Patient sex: M
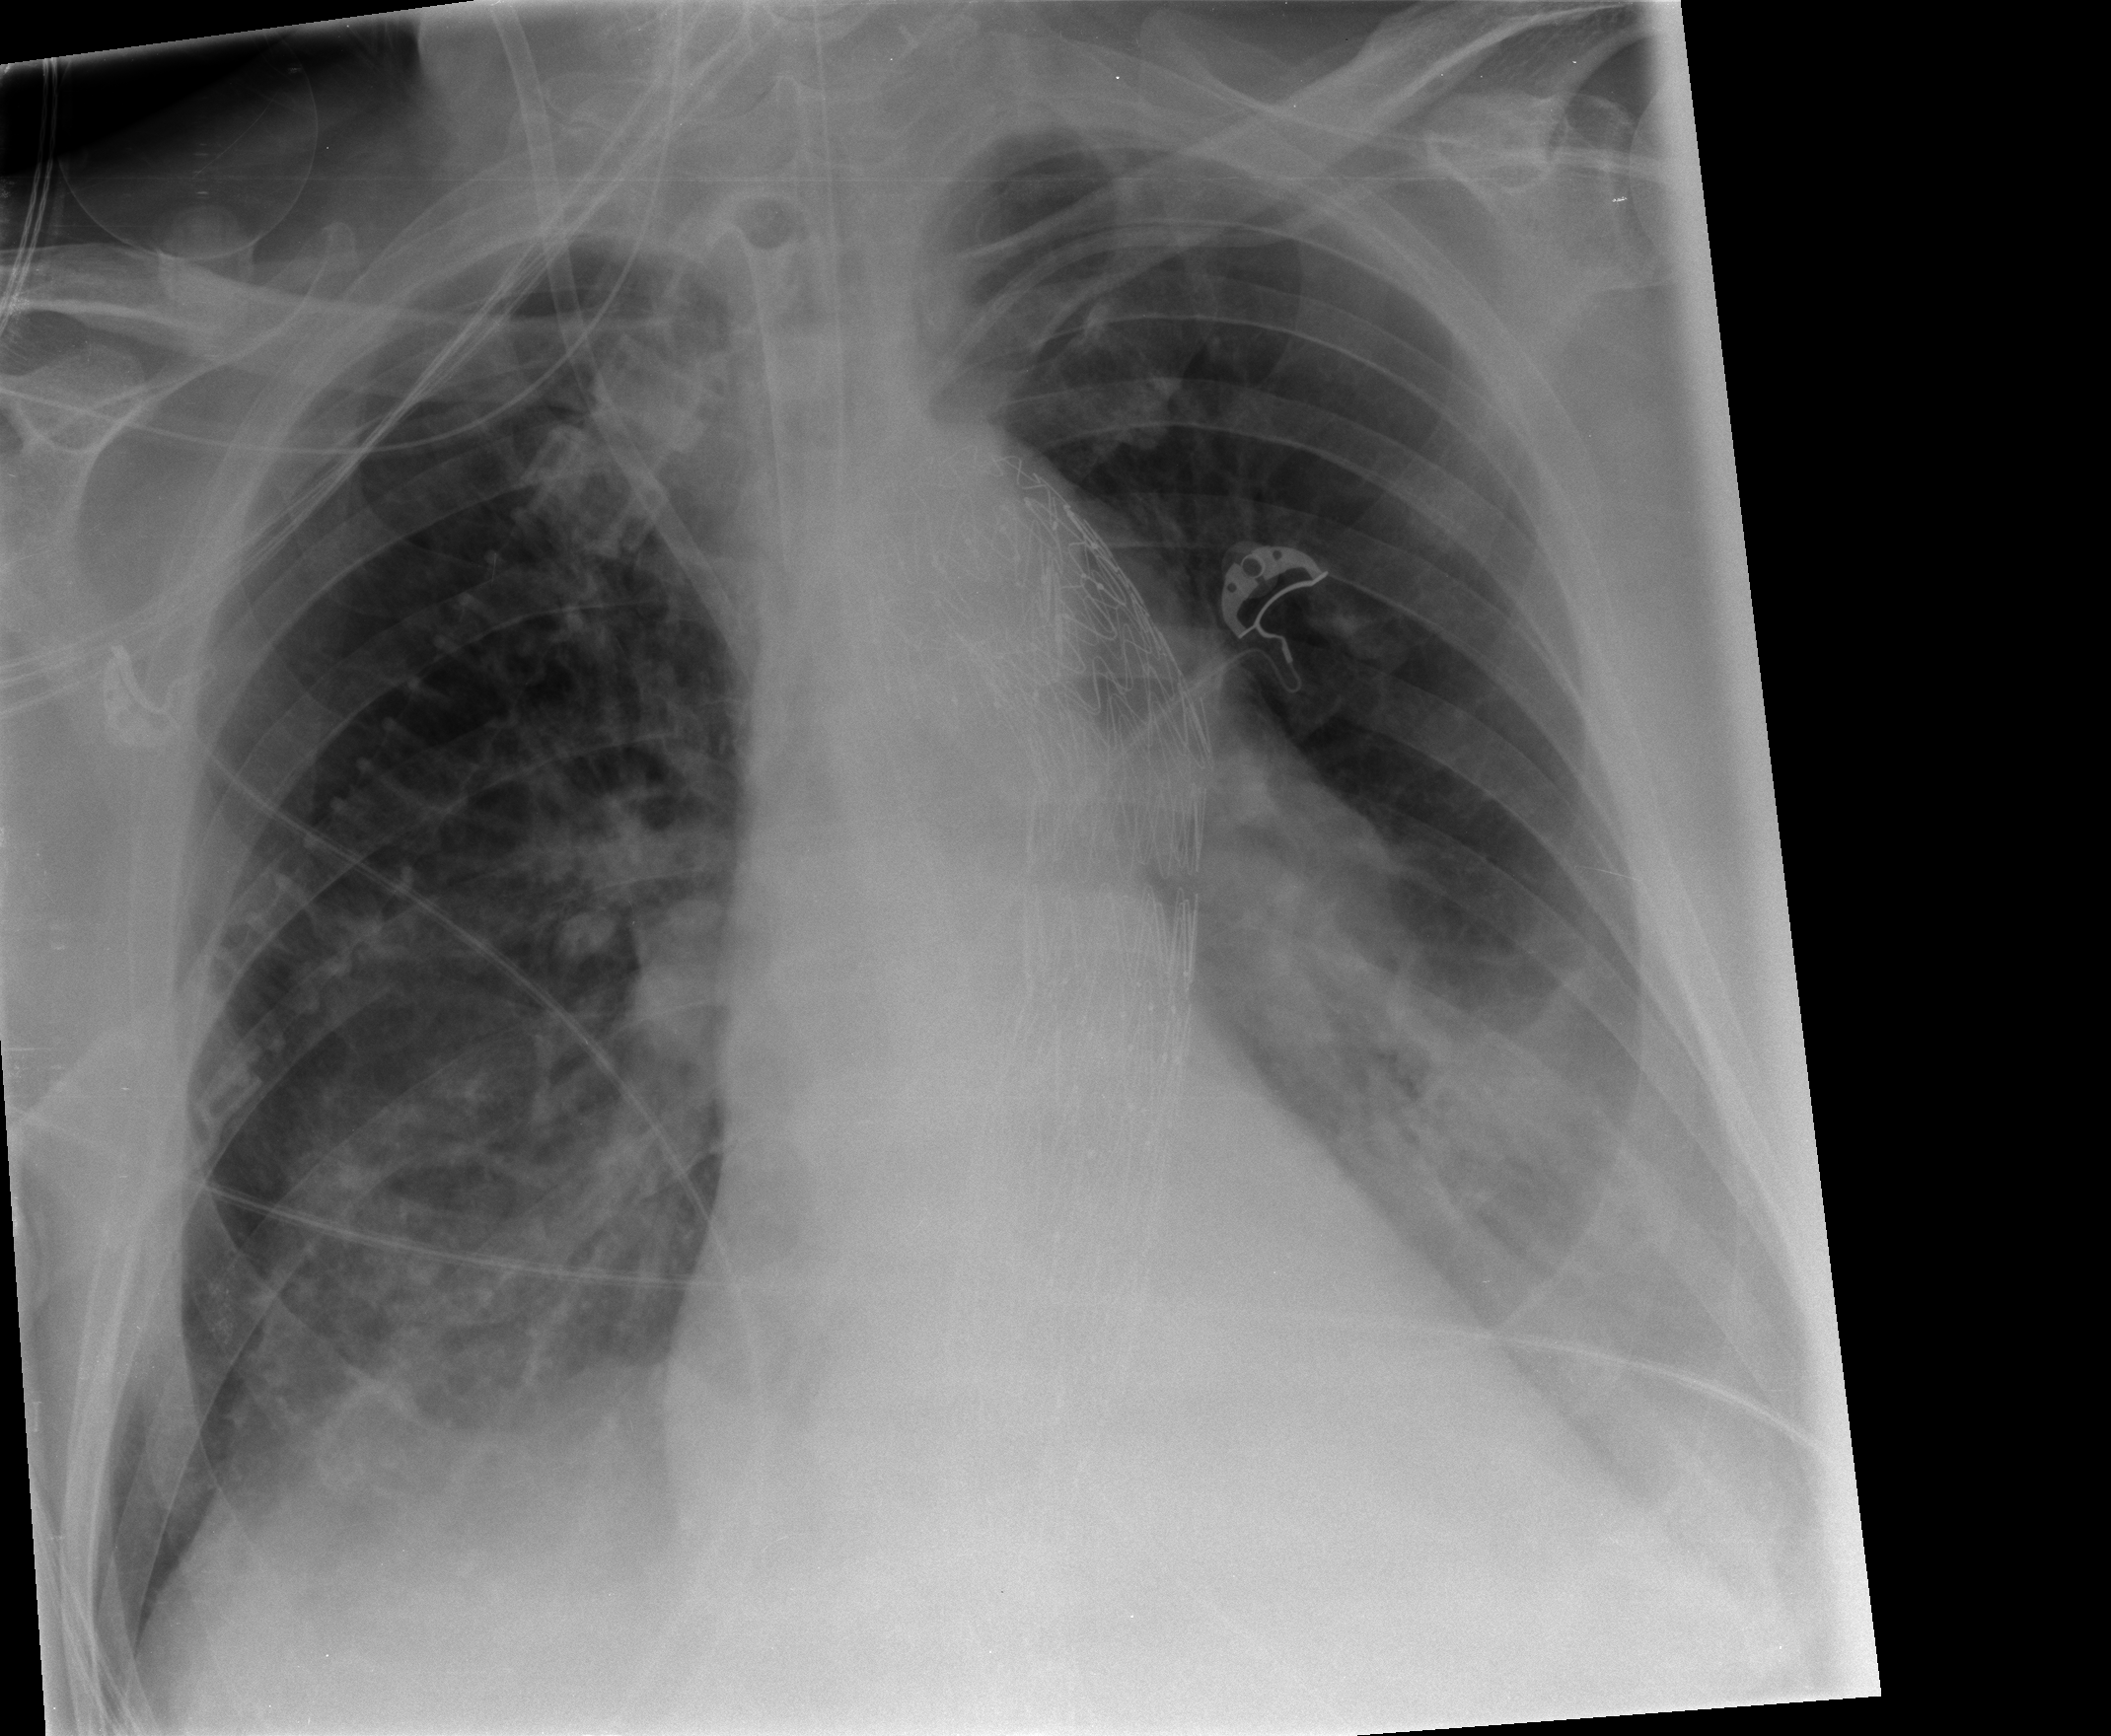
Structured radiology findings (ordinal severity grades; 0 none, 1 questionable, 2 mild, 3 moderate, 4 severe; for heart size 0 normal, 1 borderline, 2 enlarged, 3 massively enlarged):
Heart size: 1
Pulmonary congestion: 2
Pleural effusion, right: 1
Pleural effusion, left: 3
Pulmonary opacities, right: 1
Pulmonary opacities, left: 2
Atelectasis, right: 2
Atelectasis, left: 2